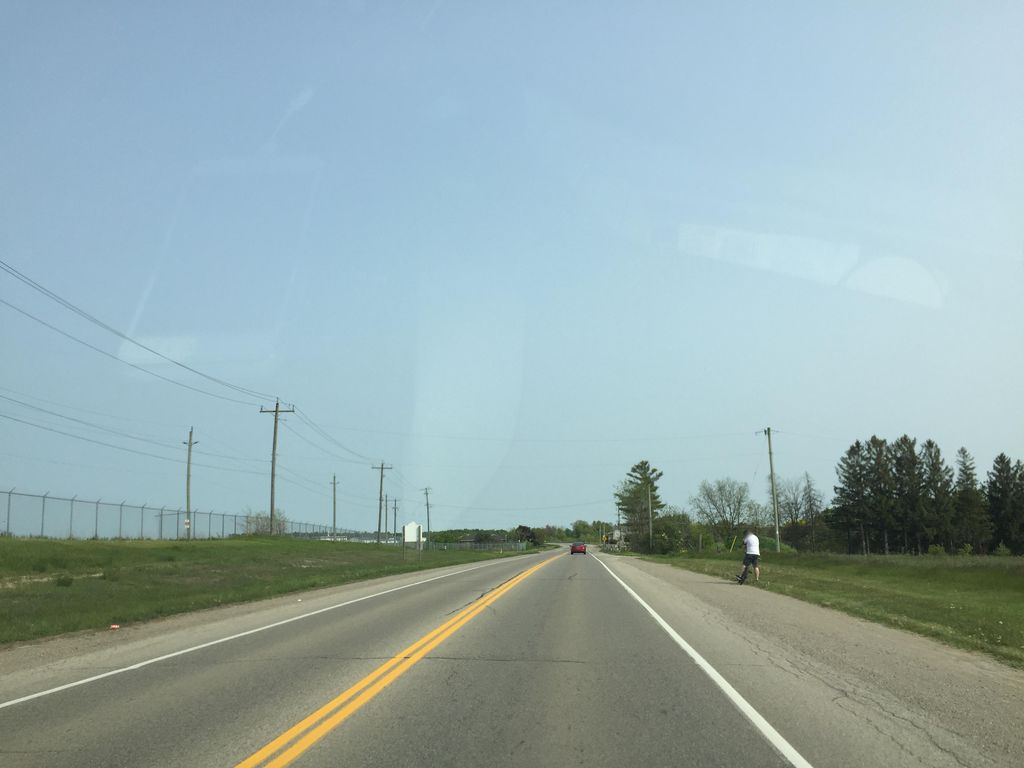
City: kitchener-waterloo